Interaction volume radius: 10 \u00c5
Interaction volume height: 25 \u00c5
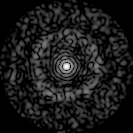
Disorder parameter: 0.8253